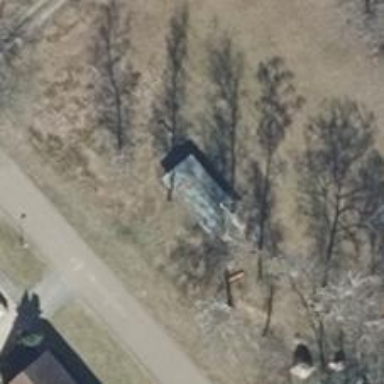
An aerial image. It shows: Picnic shelter providing place for individuals to seek refuge.